Current action and preconditions to check: trajectory_clear

Your task: For each precondition in the list above, predict whether it will hold at this action.

Consider the current scene as observed from the mobile robot's camera, and analyze the predicted future states of all dynamic agents (e.g., people, animals, vehicles, or any moving entities) within the NEXT SECOND.

IMPORTANT: Only answer "very likely" if you are absolutely certain—based on strong, clear evidence—that a dynamic agent will violate the precondition in the predicted future state. Do NOT answer "very likely" for unlikely, ambiguous, or low-probability risks.

Ask yourself for each precondition: Is there a high probability, with clear and convincing evidence, that the predicted future states of any dynamic agent will interfere with the predicted future state of the currently executing action within the NEXT SECOND, causing that precondition to fail?

Assess the risk level based on these predictions. Use "likely" or "very likely" if motions create a clear risk of interference.

Use "neutral" or "improbable" if agents are nearby but their predicted paths are clearly diverging or non-conflicting.

Failure Risk Categories: "very improbable", "improbable", "neutral", "likely", "very likely"

Answer Format: Output ONLY the probability_of_failure value from these categories: "very improbable", "improbable", "neutral", "likely", "very likely"

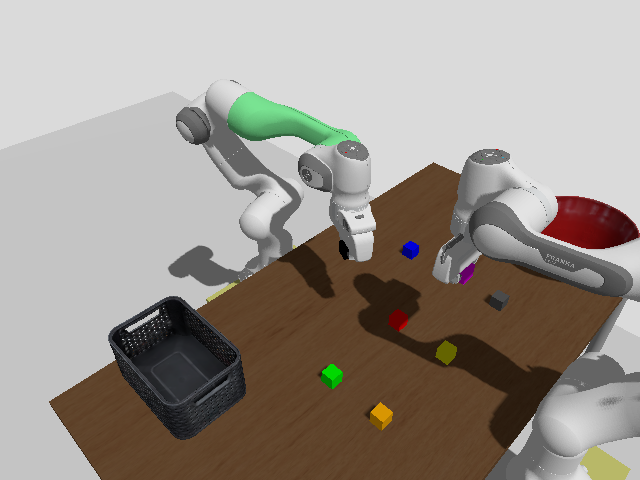

Answer: improbable